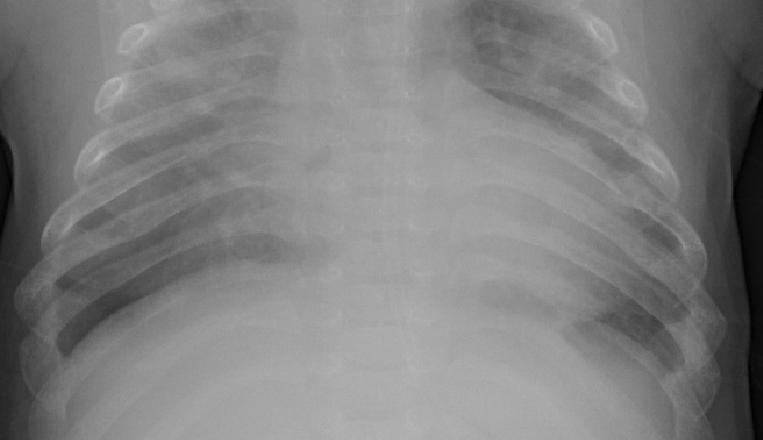
Diagnosis: PNEUMONIA